Brain MRI, t2w sequence, axial 2D slice.
Patient: age 29, sex M, weight 95 kg, height 1.95 m
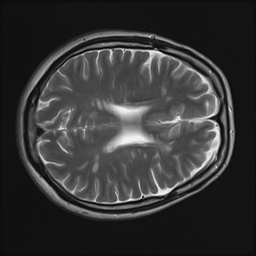